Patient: sex M, age 32
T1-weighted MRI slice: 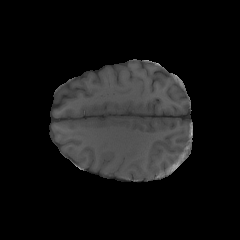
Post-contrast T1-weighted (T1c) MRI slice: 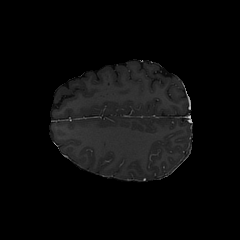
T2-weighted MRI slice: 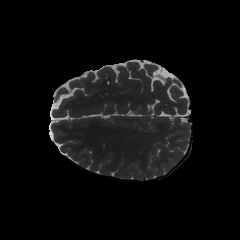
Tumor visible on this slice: no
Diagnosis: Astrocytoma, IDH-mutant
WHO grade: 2